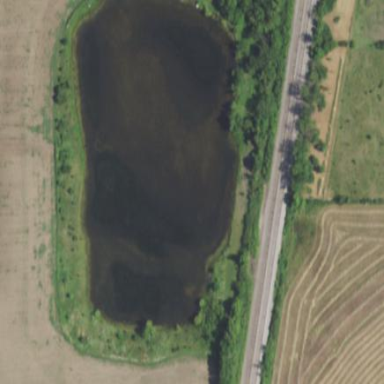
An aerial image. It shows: Peaceful pond surrounded by nature.